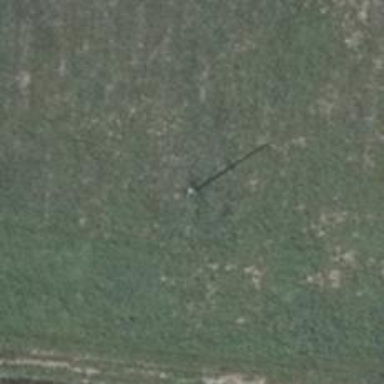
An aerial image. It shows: Power pole.